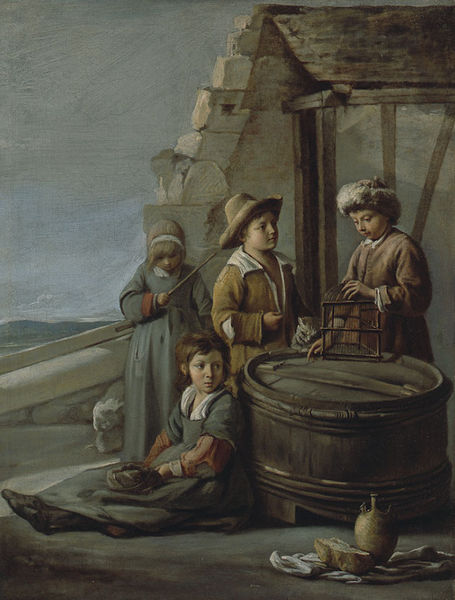
Titel: Kinder mit Vogelkäfig und Katze
Künstler: Louis (1593) Lenain
Standort: Karlsruhe
Institution: Staatliche Kunsthalle Karlsruhe
Schlagwörter: baum, berg, blau, dunkel, gemälde, gruppe, himmel, mann, meer, schatten, umhang, vogel, wasser, wolken, gelb, landschaft, menschen, mädchen, sitzen, abend, braun, frisur, geste, grau, hell, hintergrund, holz, hut, hüte, kleid, kleider, licht, nacht, schwarz, szene, tisch, weiss, ausblick, blick, dach, gebäude, haus, rot, tuch, haube, malerei, flasche, hemd, jacke, jung, kappe, mütze, mützen, wand, arm, arme, halten, kleidung, kragen, pelz, stehen, stein, steine, zerrissen, holland, niederlande, öl, ast, dämmerung, feld, ferne, horizont, hügel, weite, brüstung, flach, hütte, boden, gewand, haare, mantel, realismus, sitzend, stehend, stoff, decke, drei, händler, kind, personen, person, traurig, alltag, arbeit, bauern, brunnen, fliegen, genre, handel, kinder, sack, schuppen, stock, amphore, kanne, krug, stilleben, stillleben, ton, vase, bewölkt, deutschland, fell, spanien, küste, welle, sitz, naturalismus, zwei, schuhe, stab, buben, jungen, knaben, hemden, berge, giebel, mauer, klein, wolkenlos, picknick, haarband, romantik, ölgemälde, unterstand, essen, wein, duktus, spielen, sitzt, brot, balken, glatt, junge, warten, liegend, zeigen, feinmalerei, bauer, geschwister, spiel, vier, katze, ärmlich, ruine, überdachung, deckel, gefäß, gerüst, knabe, lumpen, scheune, diesig, jungs, mauerwerk, steht, traurigkeit, loch, jacken, leinwand, fass, beutel, tasche, schuh, mahlzeit, löcher, wanne, zuber, karaffe, kaputt, pelzhut, mauern, freiheit, thoma, hunger, mittelalter, wams, müde, stall, fachwerk, zerstört, bettler, trog, flämisch, kate, fellmütze, pelzmütze, laib, fässer, holzfass, pelzkappe, bottich, käfig, vogelbauer, vogelkäfig, eimer, armut, turban, hirten, brau, behälter, brotzeit, stecken, schindel, verfallen, holländer, betteln, erklären, waisen, webstuhl, dachbalken, tonne, gebälk, riss, butterfass, mehr, holzdach, sittenbild, italienisch, weitblick, trist, vesper, freunde, tongefäß, murillo, vogelfänger, unsicher, kidner, zerissen, zerlumpt, lächer, strassenkinder, amr, händeler, holuz, mitelalter, monotonie, bort, sackleinen, kaput, schlafsack, persone, d, 4, sietzen, bettelnd, drei jungen, kinder am wascchzuber, brunn, #mütze, käfg, meer berge, satb, behangen, zerstörtes haus, traurig arm, geschöft+, nbrot, händerl, sakc, zerisse, garaffe, ein mädchen, stab mädchen, abacus, zwei#, vogelkäfing, llumpen, bettelt